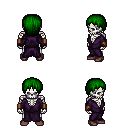
a pixel art fantasy rpg character, male body template, skeleton, purple robe, white pants, green plain hairstyle, leather bracers, maroon shoes, four views (front, back, left, right), 2x2 character sprite sheet, small pixel art, hard edges, no anti-aliasing